Question: After some simulations with fenics, I saved the results in 'vtk' format, so that I can load it in ParaView. The results are 1D-data, that are time-dependent. In the end, it should look like these example figures, I found in some papers:

This means one axis for space coordinates, one for the time and one for the actual data. ParaView shows me my data and with "warp by scalar" I get the desired result, however only for exactly one time step. Animating works too, but I do not want to create a video for 1D-data, when it looks much nicer in one 3D plot.
How can I add the time as additional axis in ParaView?
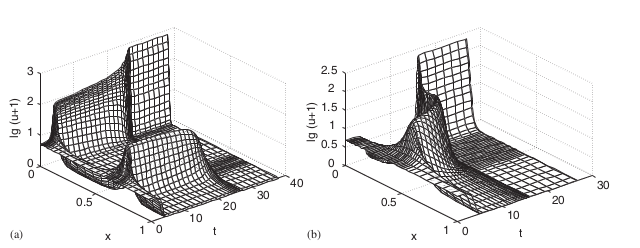
Answer: This, I am afraid, is not supported currently. It's certainly a nice feature, however. I'd suggest making a feature request on the <URL>